Field crop: maize
Growth stage: 2
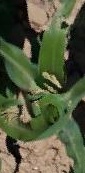
Species: maize